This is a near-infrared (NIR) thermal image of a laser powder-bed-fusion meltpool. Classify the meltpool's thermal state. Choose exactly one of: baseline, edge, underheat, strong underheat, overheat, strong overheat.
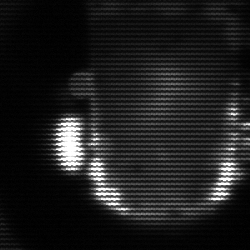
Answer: baseline